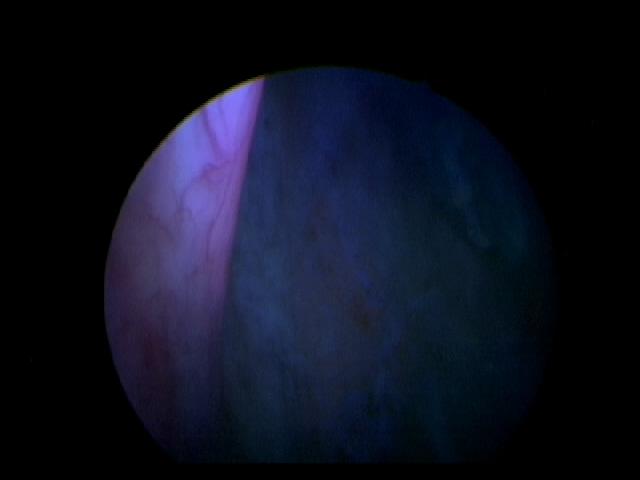
Modality: BLC
Class: Malignant
Subclass: HighGradePapillary
Lesion: L1
Stage: T1
Morphology: Papillary
Bladder cancer association: Yes